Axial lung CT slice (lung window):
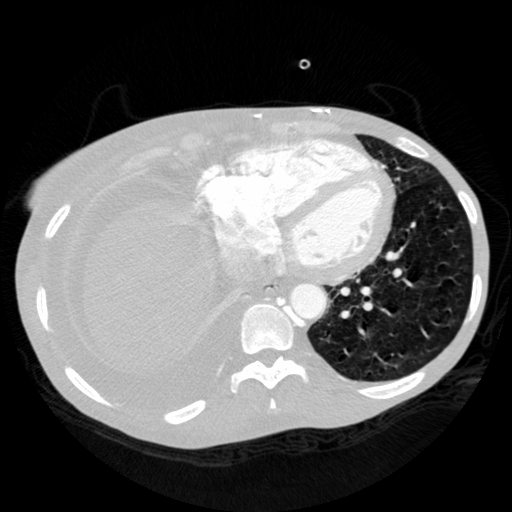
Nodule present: no